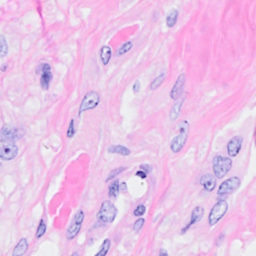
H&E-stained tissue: Breast